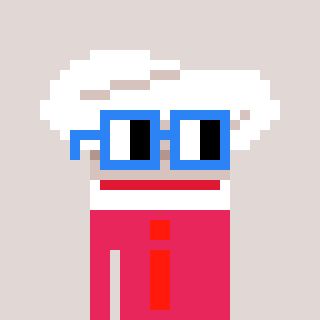
a pixel art character with square blue glasses, a chef hat-shaped head and a redpinkish-colored body on a warm background